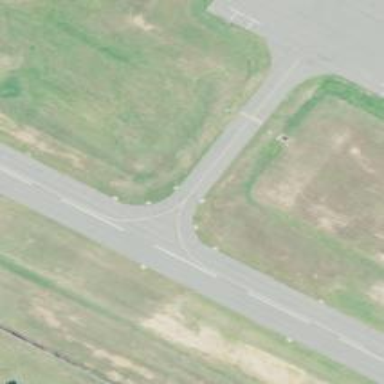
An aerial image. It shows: Image of taxiway at airport.